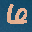
Label: 6